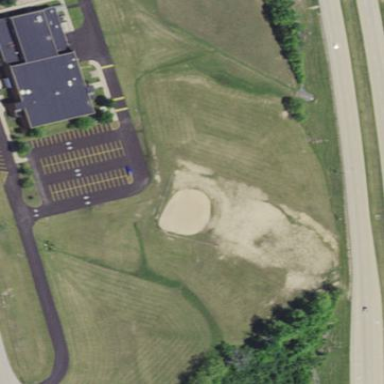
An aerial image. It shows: Baseball pitch for leisure land activities.